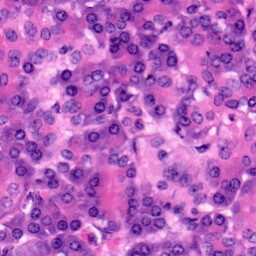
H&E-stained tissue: Pancreatic